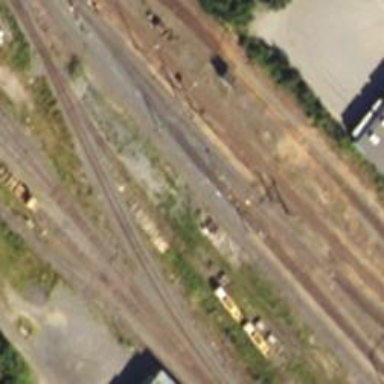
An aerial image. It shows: Railway yard with electrified contact lines.